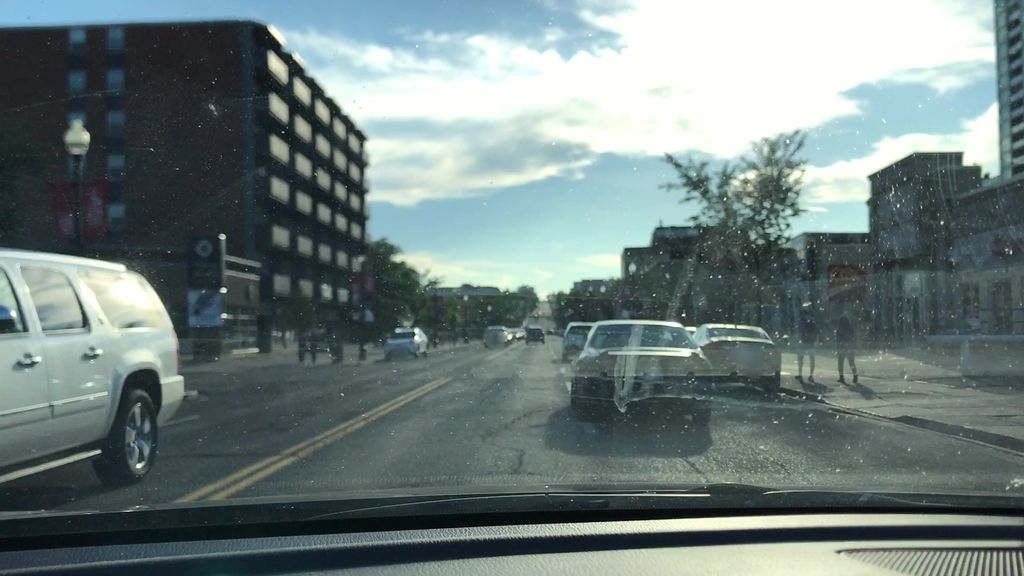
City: calgary